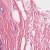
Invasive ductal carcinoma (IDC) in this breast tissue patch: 0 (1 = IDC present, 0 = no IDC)